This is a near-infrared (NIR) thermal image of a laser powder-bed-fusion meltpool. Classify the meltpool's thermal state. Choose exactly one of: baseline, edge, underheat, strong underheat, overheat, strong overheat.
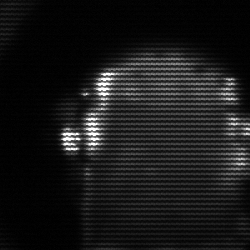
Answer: baseline